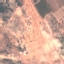
Label: PermanentCrop